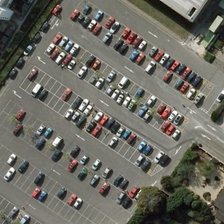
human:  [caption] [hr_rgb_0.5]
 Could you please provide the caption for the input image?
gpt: many cars are parked in a parking lot near several buildings and some green trees .

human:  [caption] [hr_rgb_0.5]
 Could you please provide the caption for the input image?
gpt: many cars are parked in a parking lot near several buildings and some green trees .

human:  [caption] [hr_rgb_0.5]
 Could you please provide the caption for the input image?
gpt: many cars are parked in a parking lot near several buildings and some green trees .

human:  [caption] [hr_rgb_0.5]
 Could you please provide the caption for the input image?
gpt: many cars are parked in a parking lot near several buildings and some green trees .

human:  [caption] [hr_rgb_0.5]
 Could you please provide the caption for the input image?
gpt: many cars are parked in a parking lot near several buildings and some green trees .